【题型】选择题　【知识点】函数　【难度】easy
设$k<0$，那么函数$y=-\dfrac{x}{k}$和$y=\dfrac{k}{x}$在同一平面直角坐标系中的大致图象是( )\\

A.

B.

C.

D.

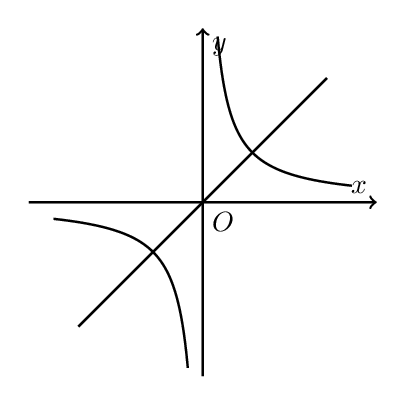
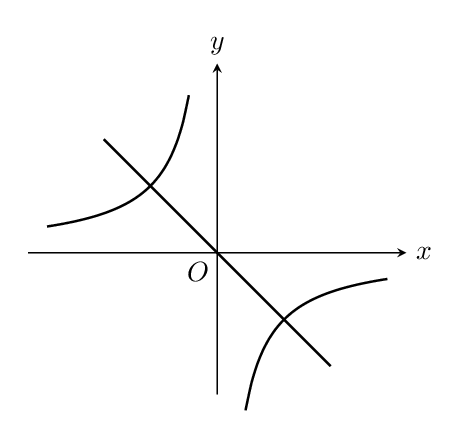
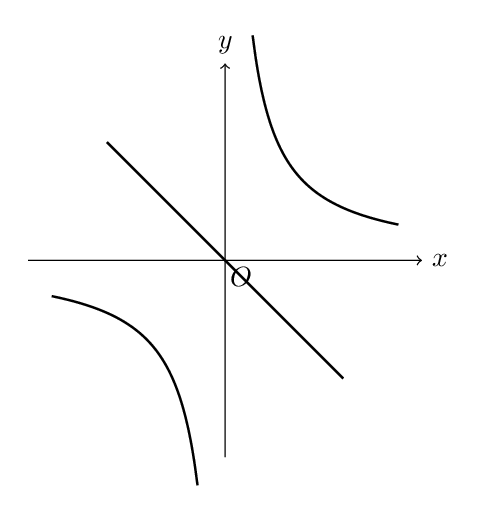
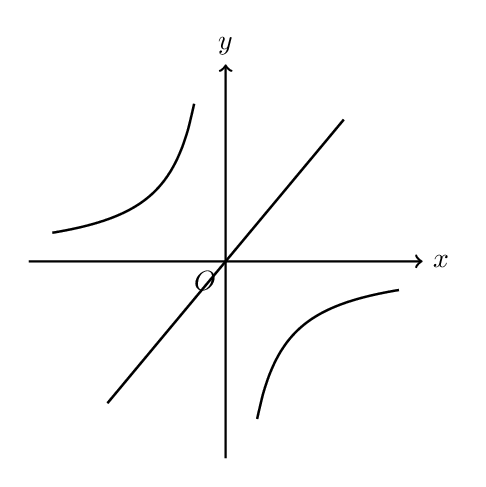
【解答】
\noindent 【答案】$D$\\
\noindent 【分析】根据正比例函数$y=kx$的性质：$k>0$，图象经过原点，在第一、三象限；反比例函数$y=\dfrac{k}{x}$的性质：$k<0$，图象在第二、四象限的双曲线可得答案.\\
\noindent 【解答】解：$\because k<0$，\\
\noindent $\therefore -\dfrac{1}{k}>0$，\\
\noindent $\therefore$函数$y=-\dfrac{x}{k}$的图象经过原点，在第一、三象限，\\
\noindent $\because k<0$，\\
\noindent $\therefore y=\dfrac{k}{x}$的图象在第二、四象限，\\
\noindent 故选：$D$.\\
\noindent 【点评】此题主要考查了正比例函数和反比例函数的性质，关键是掌握两个函数的性质.